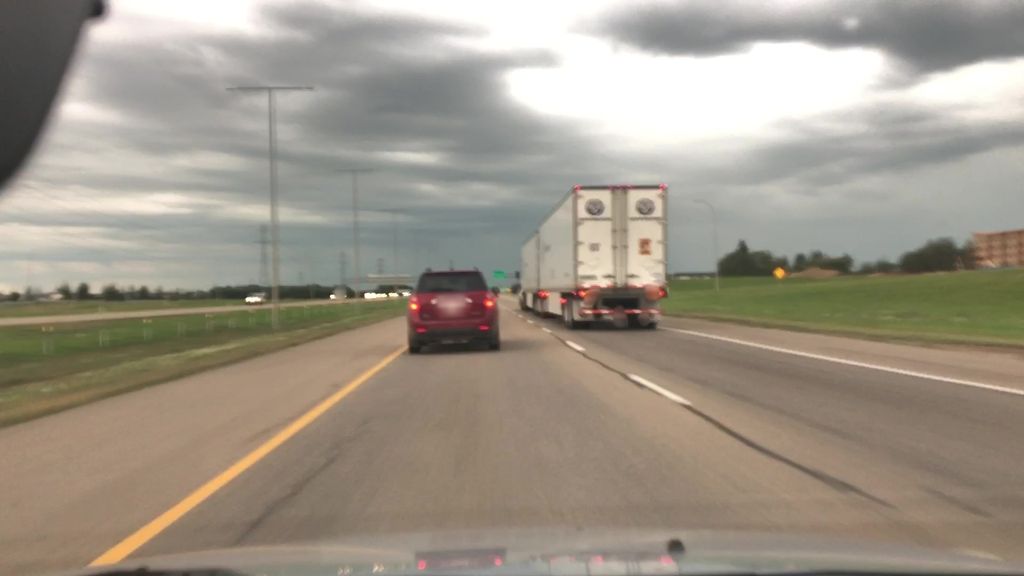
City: edmonton